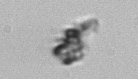
Label: detritus